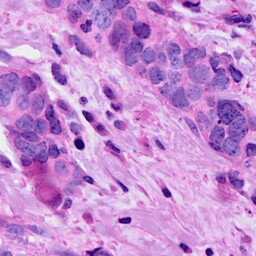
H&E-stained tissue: Breast